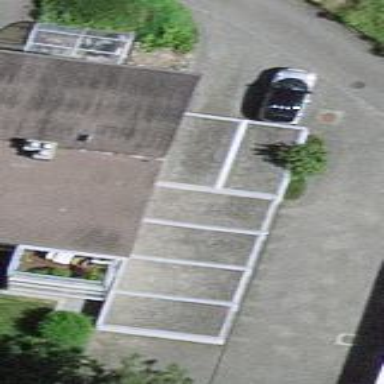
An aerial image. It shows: Garage building.